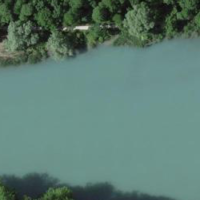
EUNIS habitat code: 15
Species observed at this site:
Helleborus niger